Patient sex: M
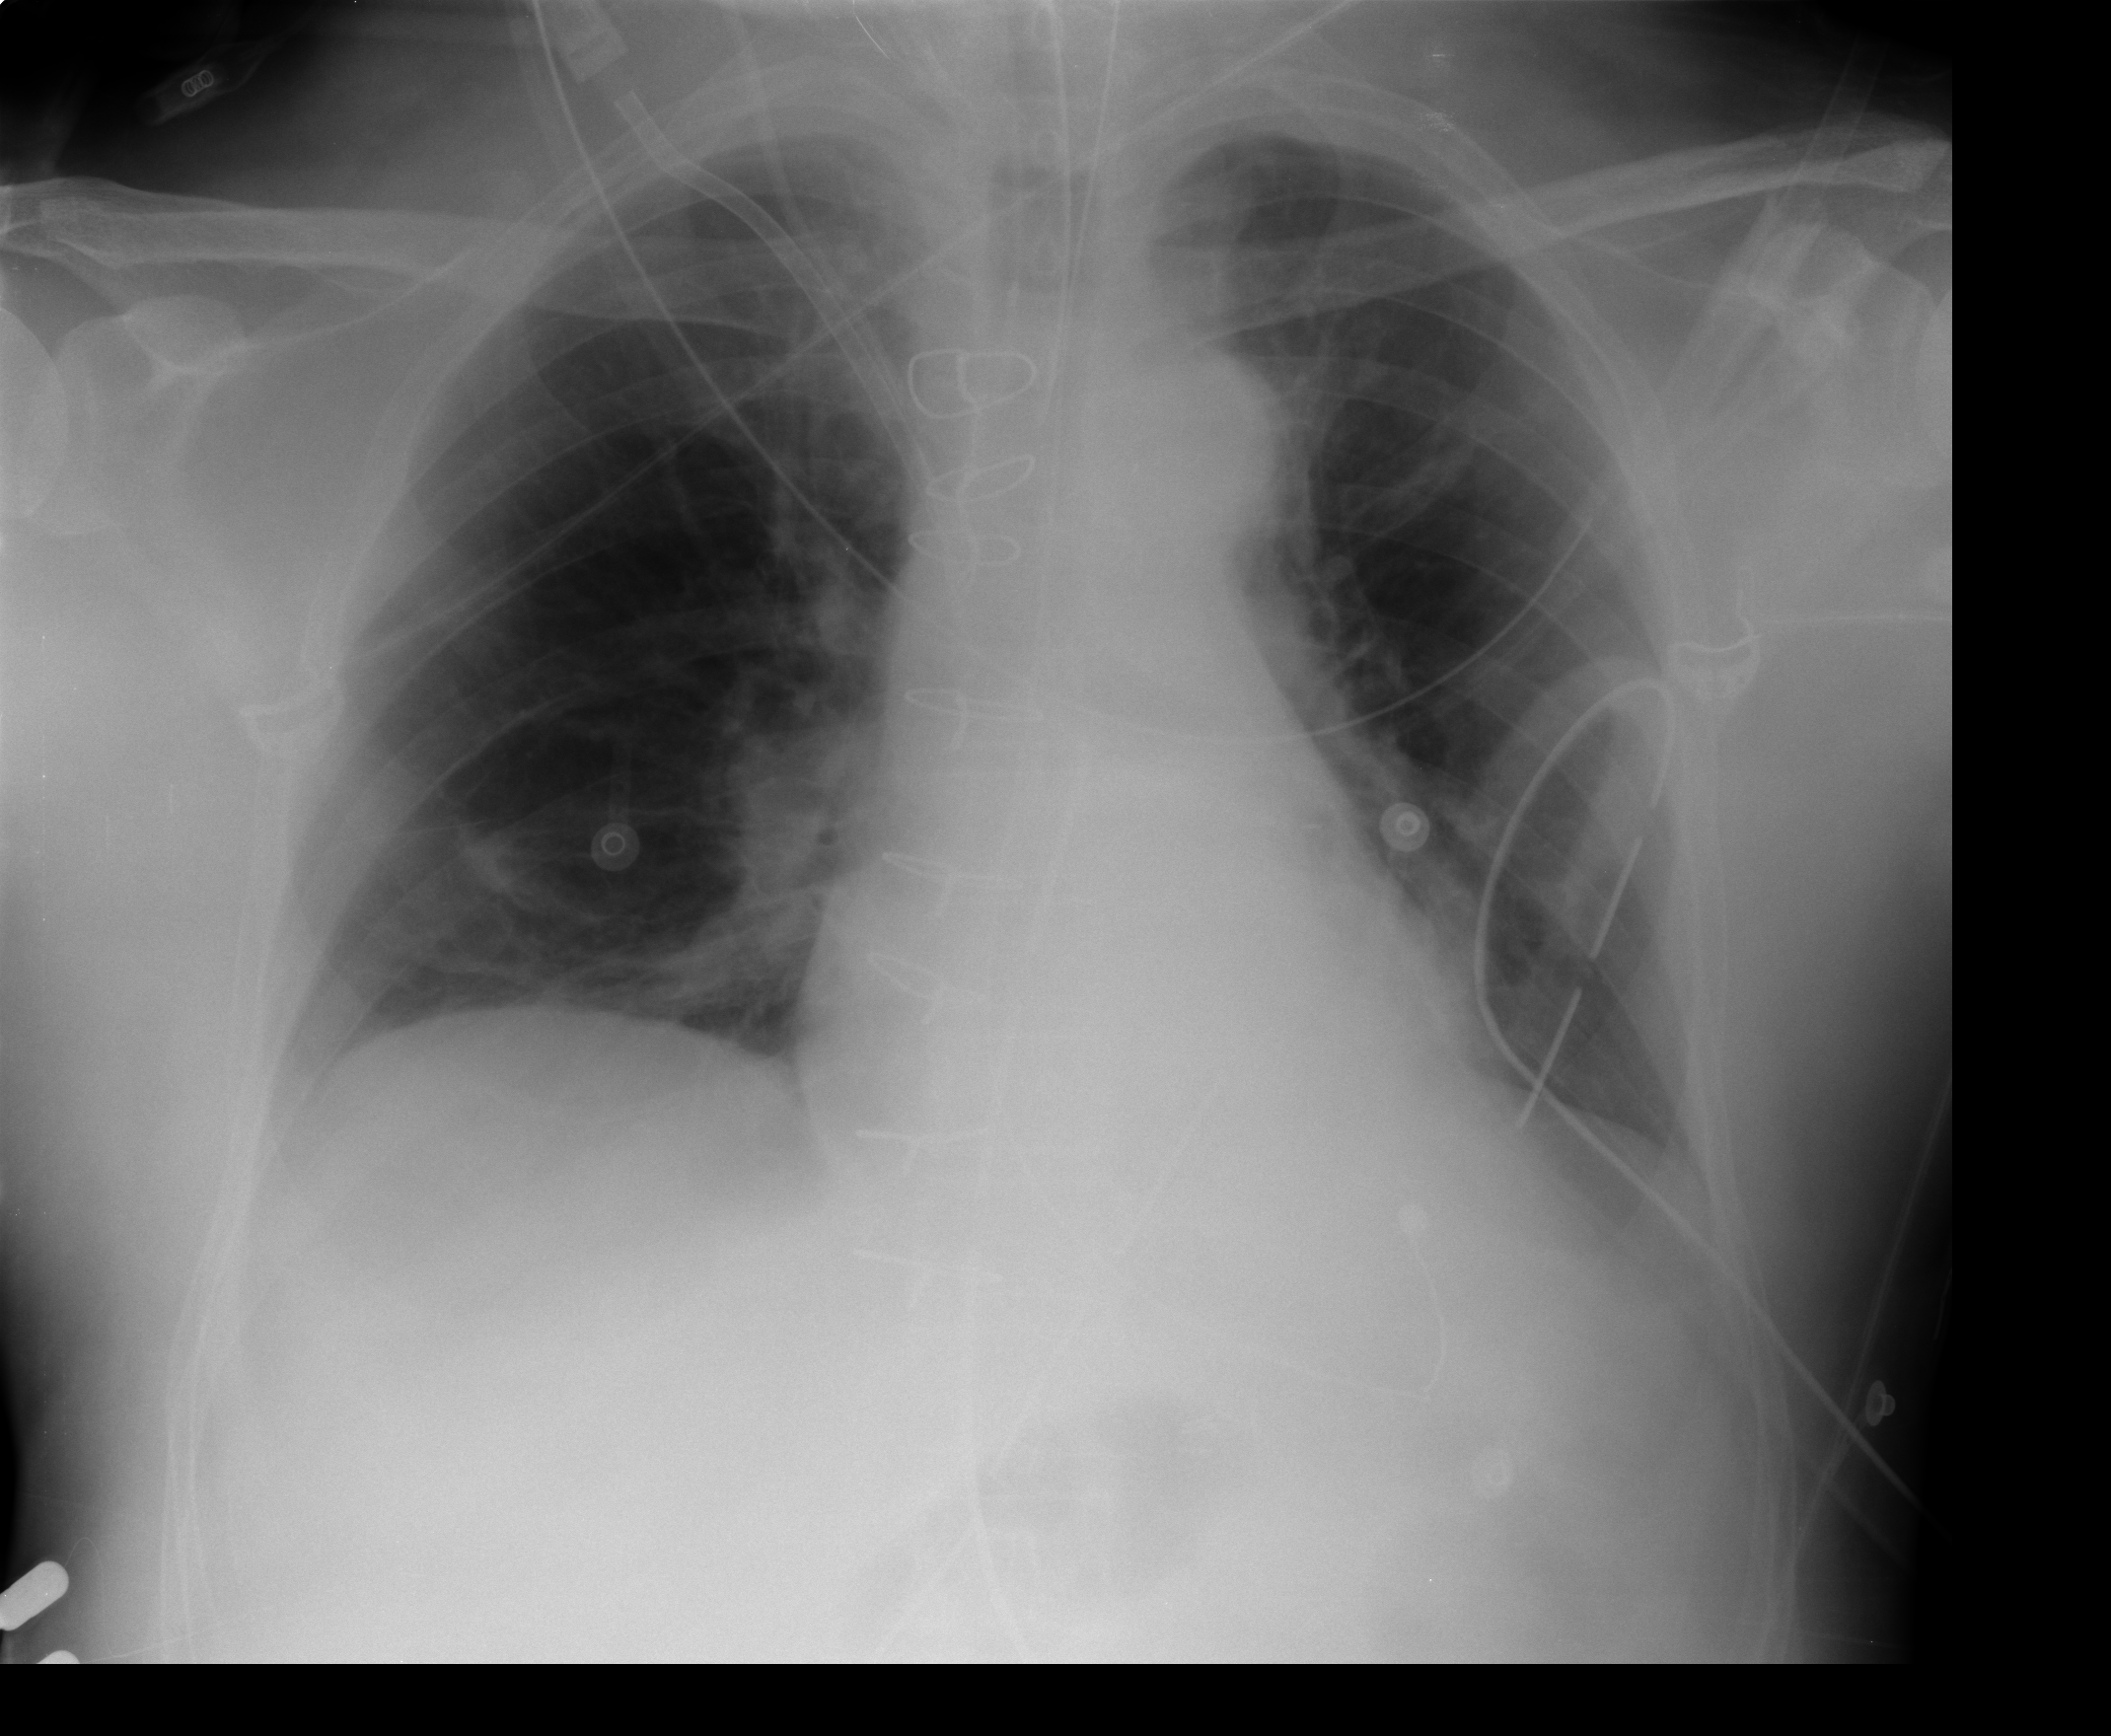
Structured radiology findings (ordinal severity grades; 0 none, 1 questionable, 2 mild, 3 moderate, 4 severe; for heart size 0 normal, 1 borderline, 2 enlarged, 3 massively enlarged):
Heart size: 0
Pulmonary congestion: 0
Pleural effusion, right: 0
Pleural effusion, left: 0
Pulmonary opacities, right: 0
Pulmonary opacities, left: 0
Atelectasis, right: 2
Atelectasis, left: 0